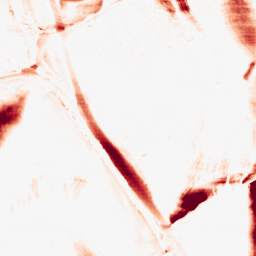
Category: morphological
Decomposition family: morphological_ellipse
Decomposition parameters: operation: opening
width: 10
height: 50
Upsampling method: sinc_blackman
Upsampling parameters: scale: 2
kernel_size: 4
Upsampling scale: 2